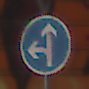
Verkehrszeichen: VorgeschriebeneFahrtrichtungGeradeausOderLinks
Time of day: MorningAfternoon
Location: Outdoor (Urban)
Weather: Clear
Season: NotSpecified
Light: Natural